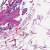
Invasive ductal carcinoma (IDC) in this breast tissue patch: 0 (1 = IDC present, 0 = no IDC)